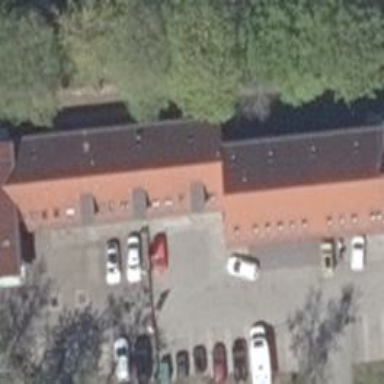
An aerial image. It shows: Driving school.